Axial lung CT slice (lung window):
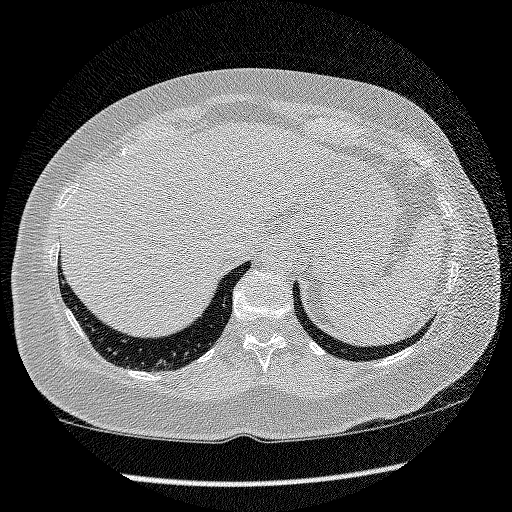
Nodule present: no